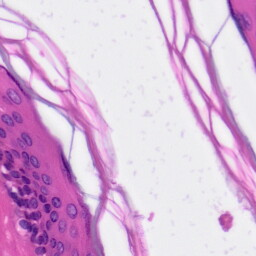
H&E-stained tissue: Skin